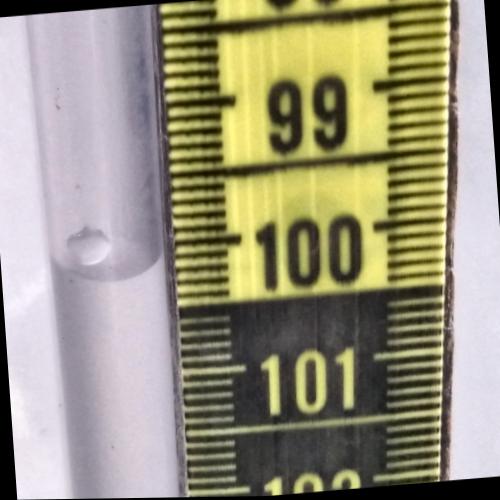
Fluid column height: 100.2 cm